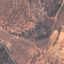
Label: PermanentCrop